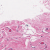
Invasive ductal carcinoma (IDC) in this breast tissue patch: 0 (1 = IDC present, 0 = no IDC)